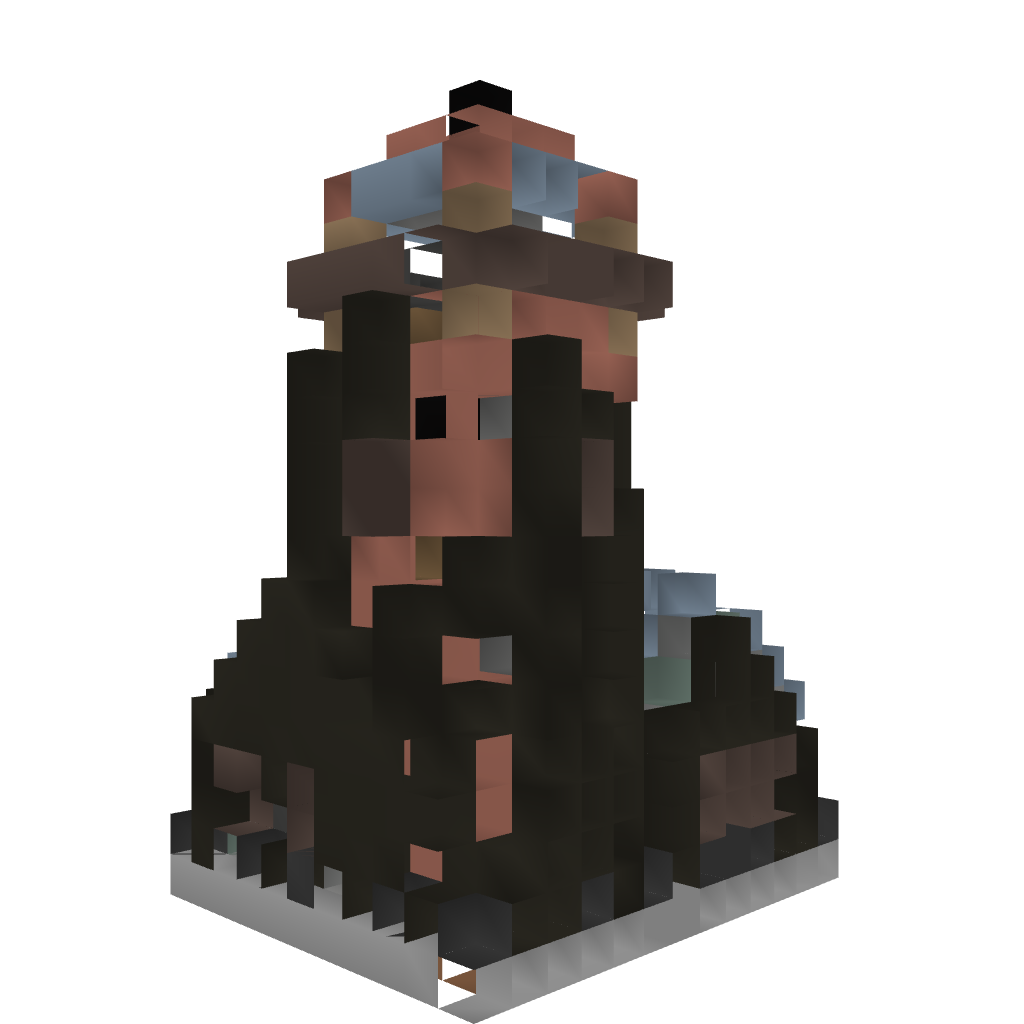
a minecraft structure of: Outpost